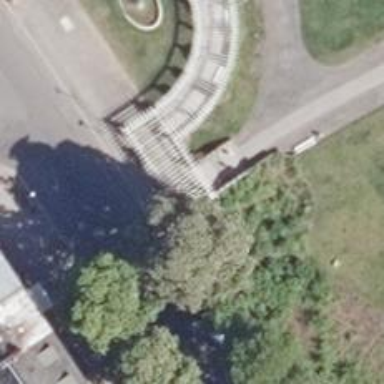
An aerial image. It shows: Footway with pergola covering.